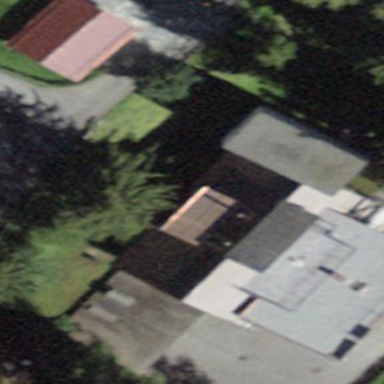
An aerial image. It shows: Building with tile roof.